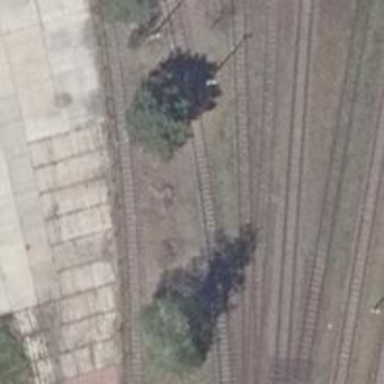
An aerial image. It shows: Railway spur service.